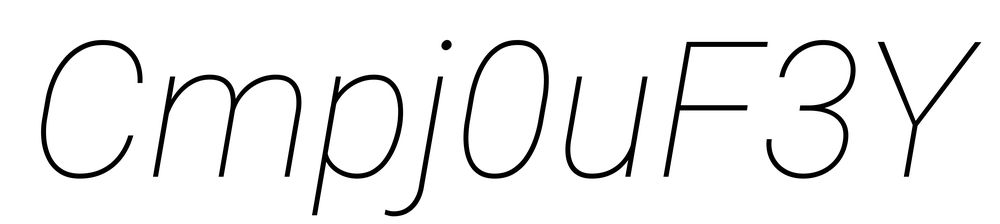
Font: Roboto-Italic_Thin_Italic